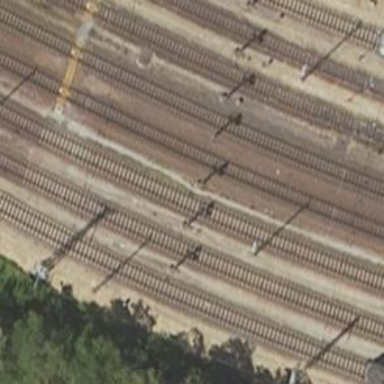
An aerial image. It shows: Railway signal.